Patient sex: F
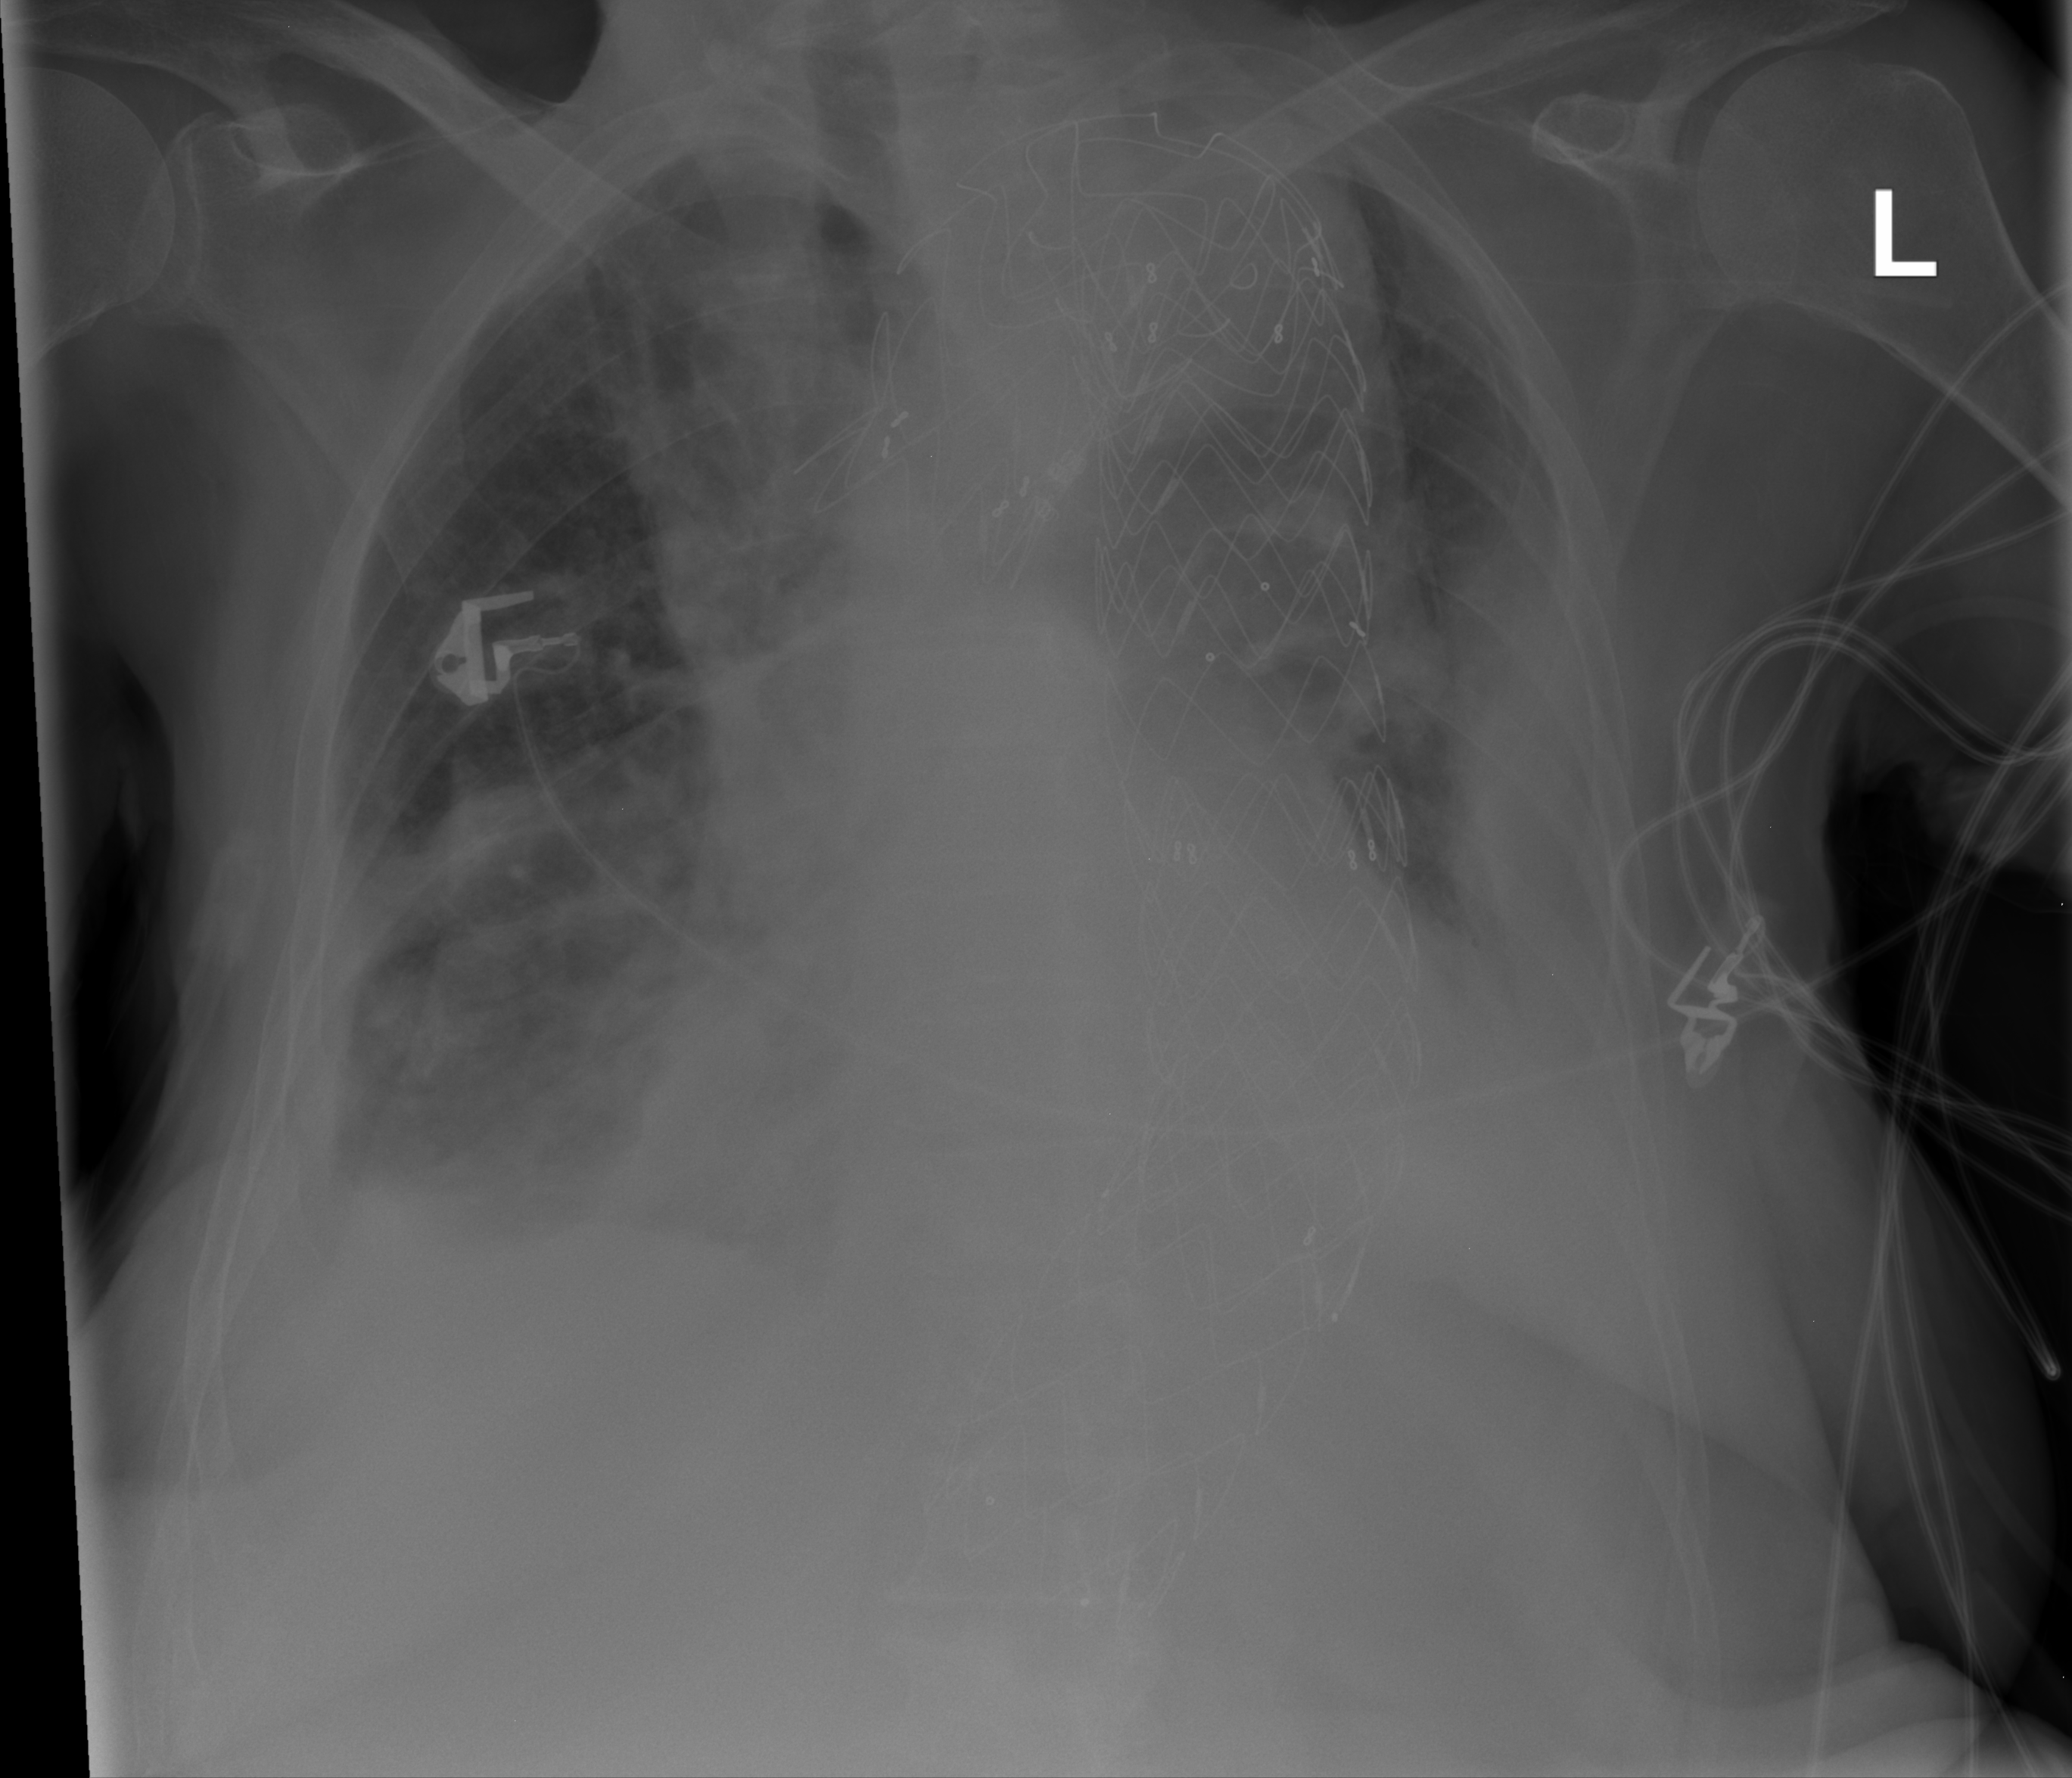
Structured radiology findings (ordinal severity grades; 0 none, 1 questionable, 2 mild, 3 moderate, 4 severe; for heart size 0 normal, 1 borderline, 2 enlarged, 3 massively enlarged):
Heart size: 2
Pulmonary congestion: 2
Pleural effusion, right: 2
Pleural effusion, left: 3
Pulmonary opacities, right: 2
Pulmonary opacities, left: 2
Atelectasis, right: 2
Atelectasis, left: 2